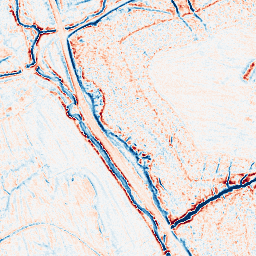
Category: edge_preserving
Decomposition family: anisotropic_diffusion
Decomposition parameters: iterations: 10
kappa: 30
gamma: 0.15
Upsampling method: quadratic
Upsampling parameters: scale: 2
Upsampling scale: 2